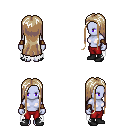
a pixel art fantasy rpg character, female body template, dark elf, purple skin, white tattered cape, red pants, white blonde extra-long hairstyle, leather bracers, black shoes, four views (front, back, left, right), 2x2 character sprite sheet, small pixel art, hard edges, no anti-aliasing